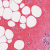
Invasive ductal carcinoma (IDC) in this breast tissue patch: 0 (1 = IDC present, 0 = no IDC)